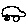
Label: car